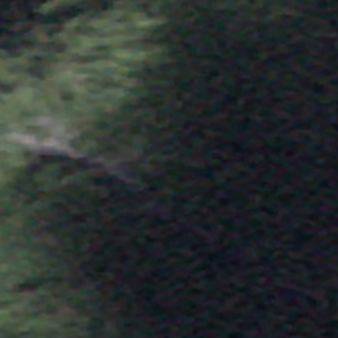
Label: other